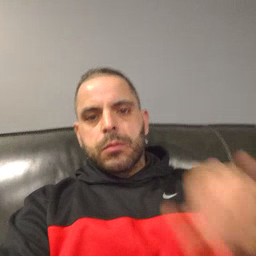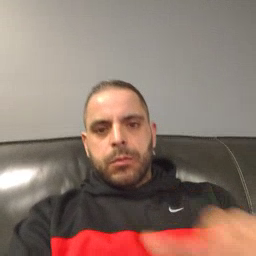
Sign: stay